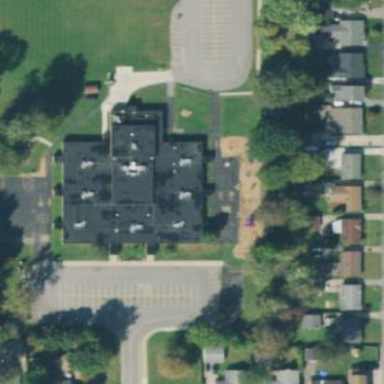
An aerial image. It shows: School building with school amenities.